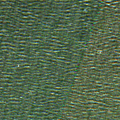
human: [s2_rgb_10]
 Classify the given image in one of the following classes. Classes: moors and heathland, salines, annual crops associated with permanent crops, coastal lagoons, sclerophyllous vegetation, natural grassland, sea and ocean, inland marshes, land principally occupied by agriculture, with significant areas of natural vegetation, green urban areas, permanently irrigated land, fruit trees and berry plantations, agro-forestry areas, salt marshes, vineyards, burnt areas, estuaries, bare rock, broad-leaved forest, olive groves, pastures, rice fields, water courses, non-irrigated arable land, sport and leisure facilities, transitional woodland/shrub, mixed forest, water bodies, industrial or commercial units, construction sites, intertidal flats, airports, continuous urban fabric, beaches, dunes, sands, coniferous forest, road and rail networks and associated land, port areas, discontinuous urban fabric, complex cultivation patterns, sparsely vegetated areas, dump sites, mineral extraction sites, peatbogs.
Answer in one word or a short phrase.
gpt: sea and ocean